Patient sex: M
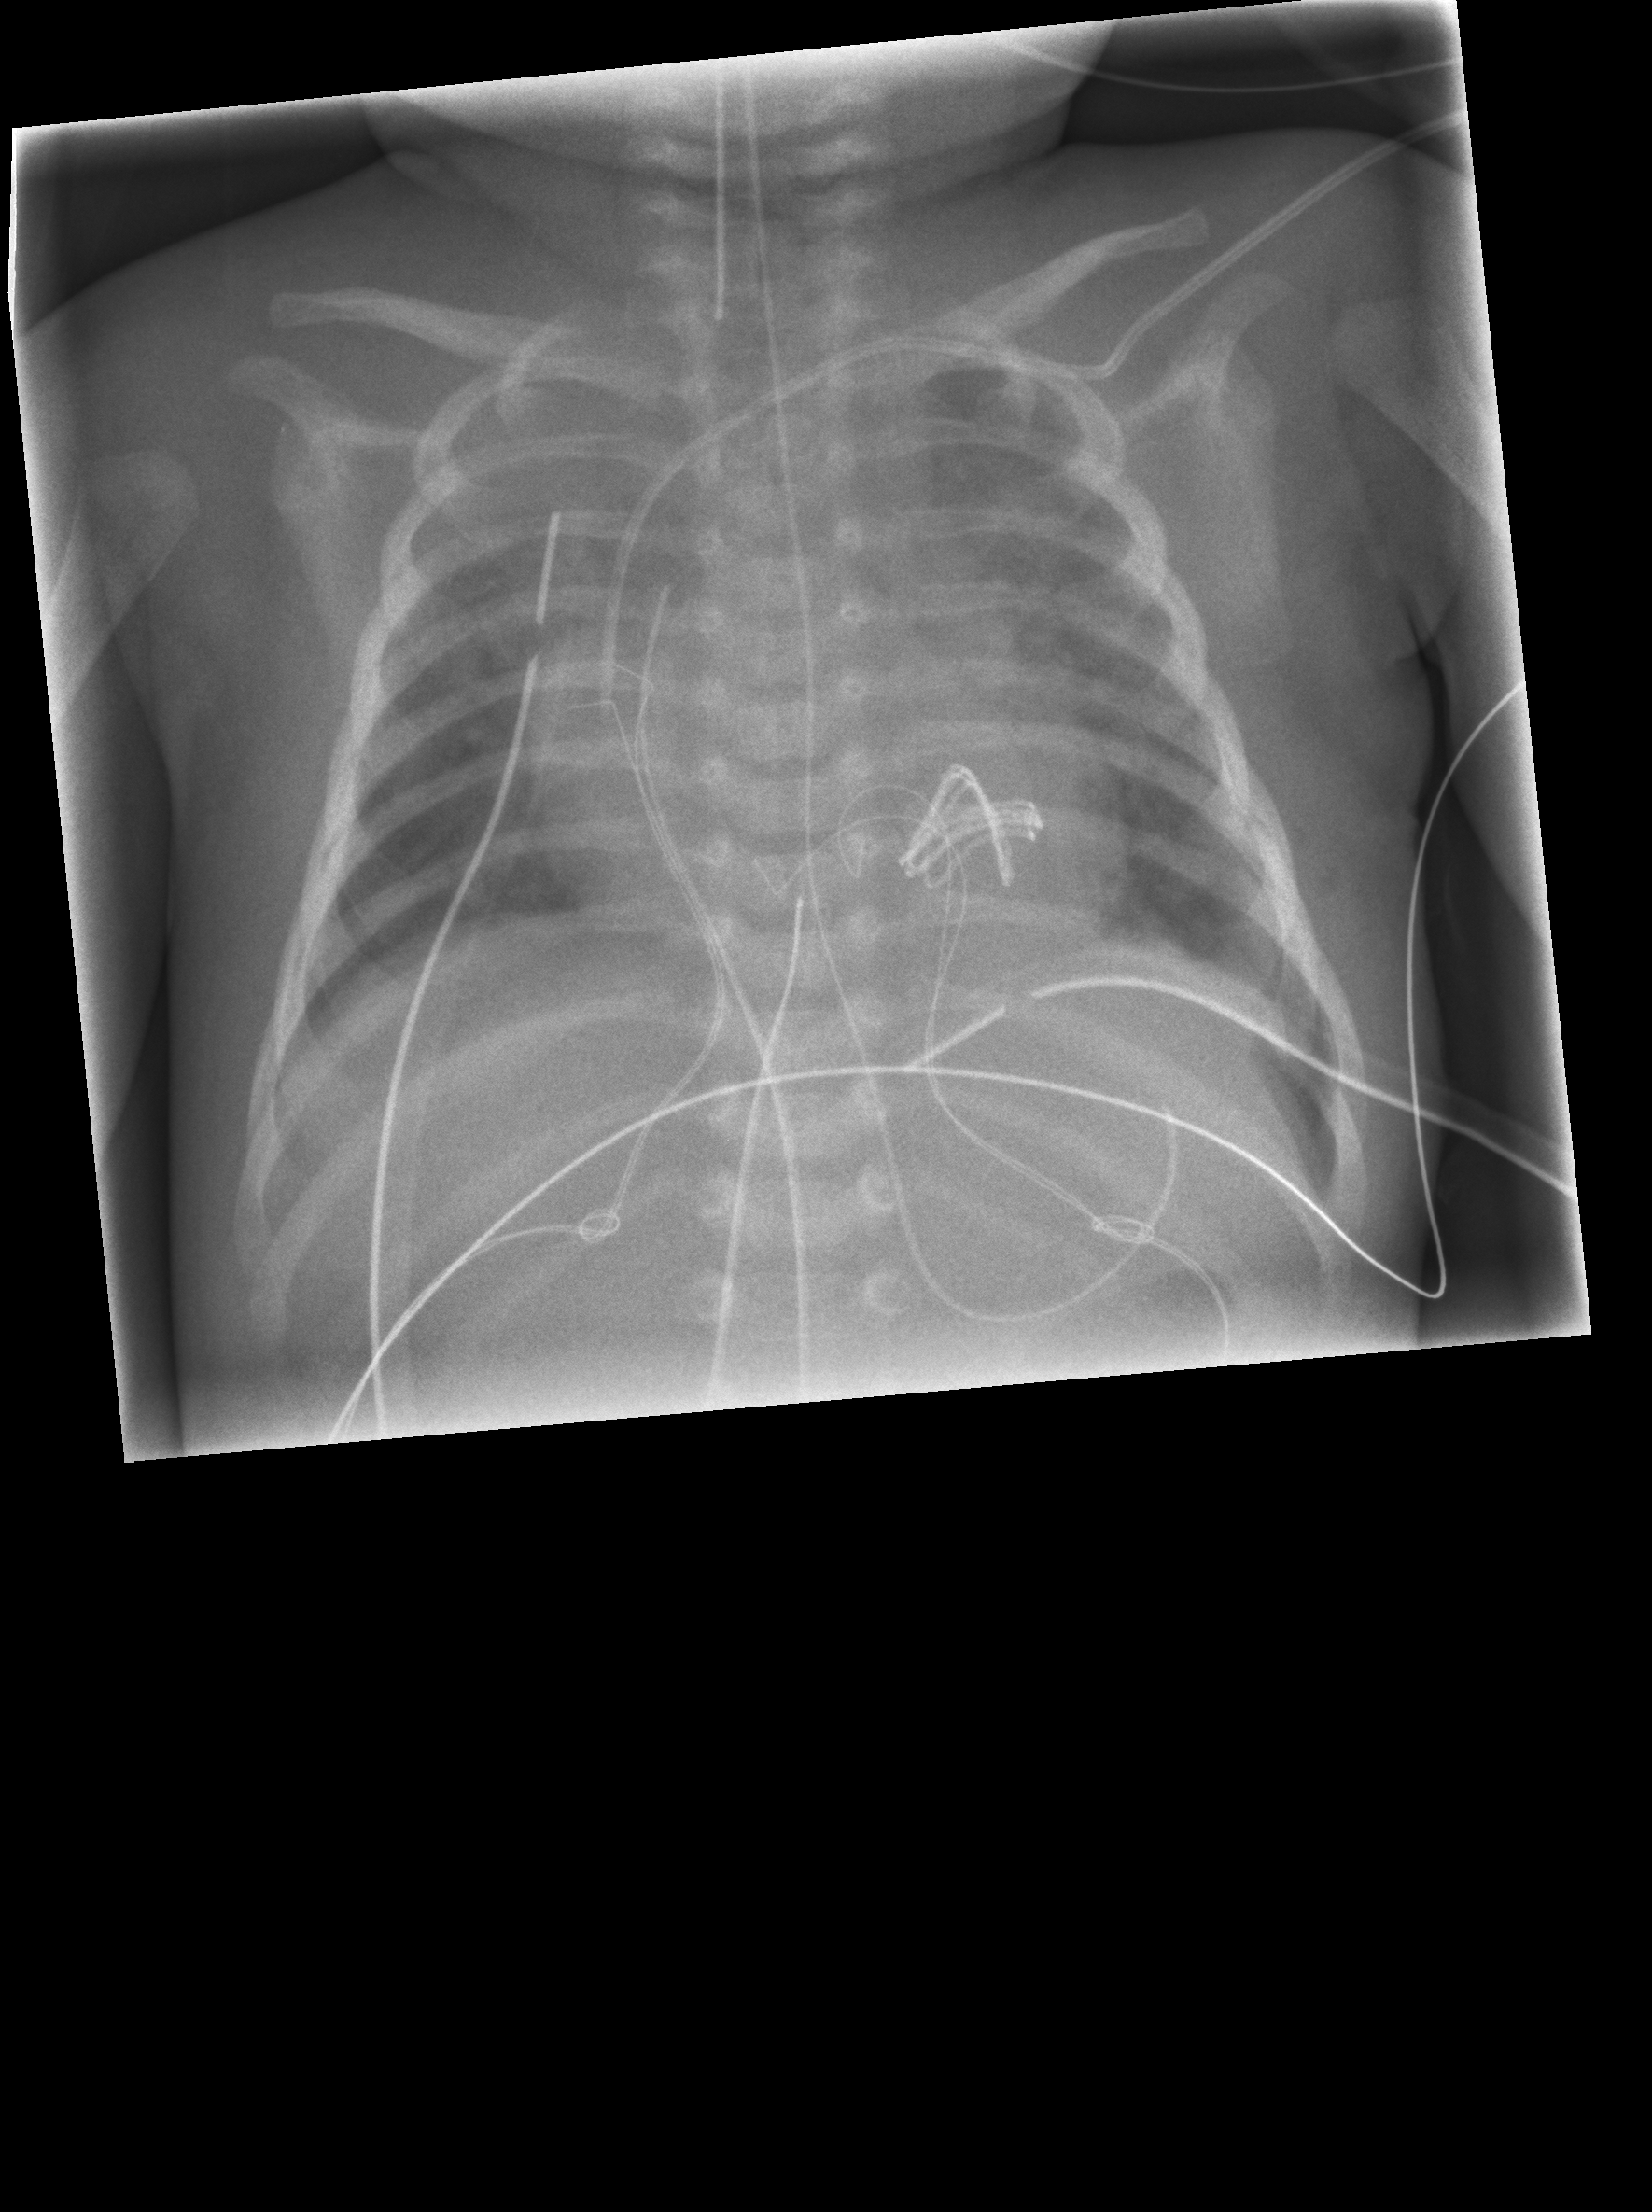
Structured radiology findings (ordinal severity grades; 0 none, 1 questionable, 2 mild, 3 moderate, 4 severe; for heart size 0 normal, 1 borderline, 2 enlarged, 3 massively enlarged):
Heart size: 0
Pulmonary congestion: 0
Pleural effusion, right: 2
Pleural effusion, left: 1
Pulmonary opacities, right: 0
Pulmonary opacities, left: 0
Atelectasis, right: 2
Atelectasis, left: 2